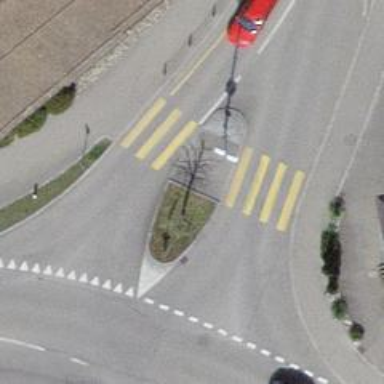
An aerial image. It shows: Uncontrolled crossing with central island on the road.